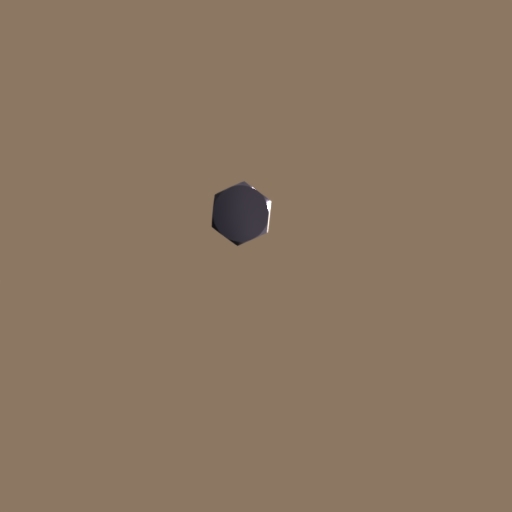
Label: bolt